Current action and preconditions to check: trajectory_clear

Your task: For each precondition in the list above, predict whether it will hold at this action.

Consider the current scene as observed from the mobile robot's camera, and analyze the predicted future states of all dynamic agents (e.g., people, animals, vehicles, or any moving entities) within the NEXT SECOND.

IMPORTANT: Only answer "very likely" if you are absolutely certain—based on strong, clear evidence—that a dynamic agent will violate the precondition in the predicted future state. Do NOT answer "very likely" for unlikely, ambiguous, or low-probability risks.

Ask yourself for each precondition: Is there a high probability, with clear and convincing evidence, that the predicted future states of any dynamic agent will interfere with the predicted future state of the currently executing action within the NEXT SECOND, causing that precondition to fail?

Assess the risk level based on these predictions. Use "likely" or "very likely" if motions create a clear risk of interference.

Use "neutral" or "improbable" if agents are nearby but their predicted paths are clearly diverging or non-conflicting.

Failure Risk Categories: "very improbable", "improbable", "neutral", "likely", "very likely"

Answer Format: Output ONLY the probability_of_failure value from these categories: "very improbable", "improbable", "neutral", "likely", "very likely"

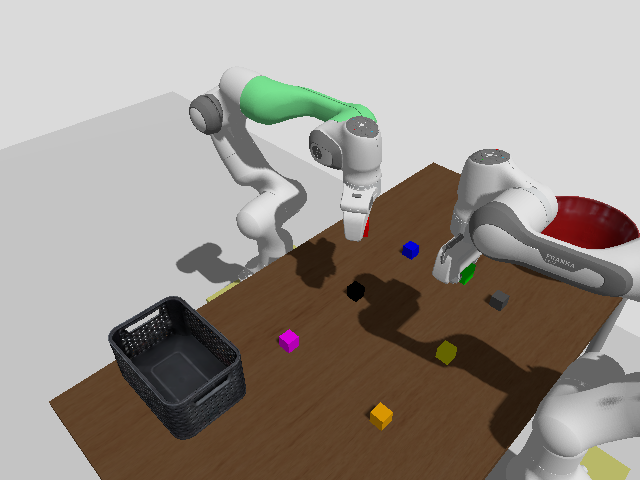

Answer: improbable